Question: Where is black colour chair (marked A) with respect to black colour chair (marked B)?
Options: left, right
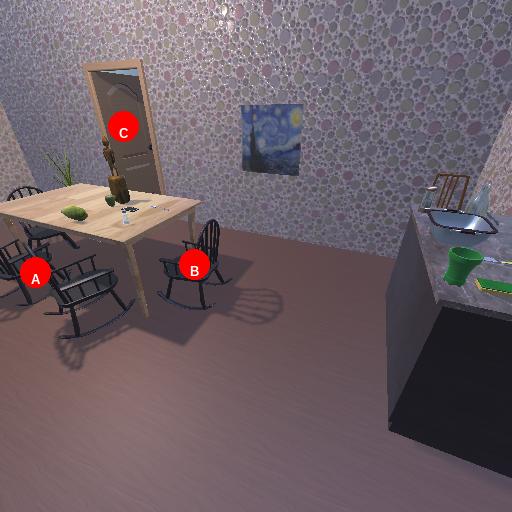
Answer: left